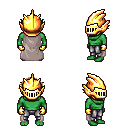
a pixel art fantasy rpg character, male body template, orc, green skin, gray cape, metal pants, brown short bangs hairstyle, gold helm, gold gloves, four views (front, back, left, right), 2x2 character sprite sheet, small pixel art, hard edges, no anti-aliasing